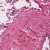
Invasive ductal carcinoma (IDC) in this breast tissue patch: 1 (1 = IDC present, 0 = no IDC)